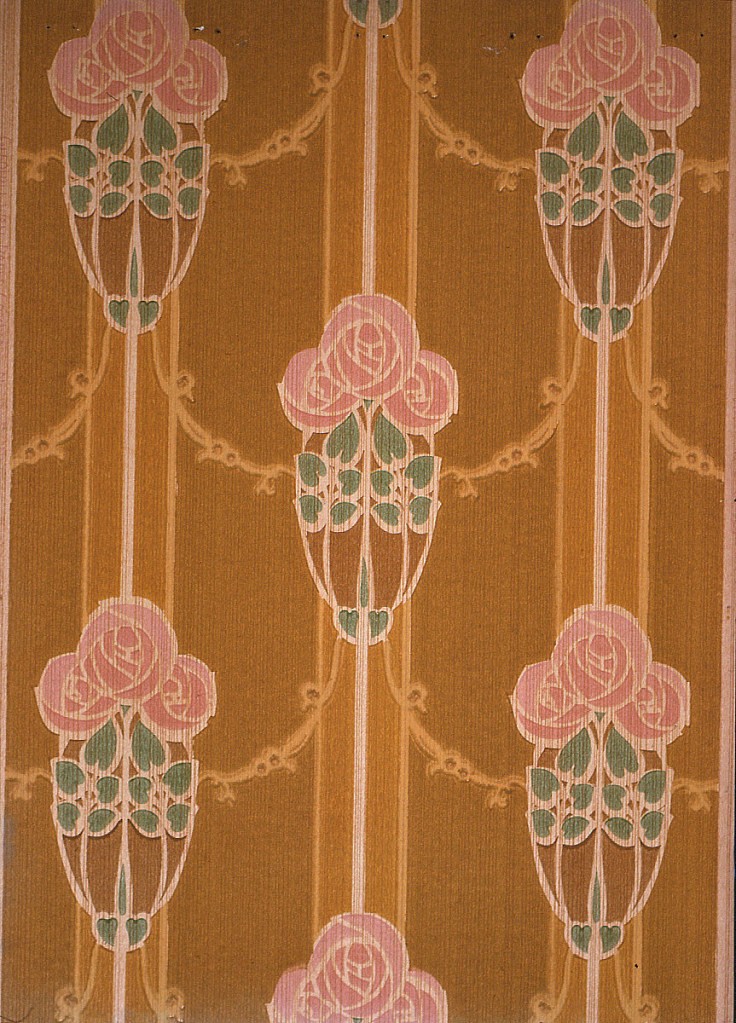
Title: Sidewall - sample
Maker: Gledhill Wall Paper Co., New York, New York, founded 1900
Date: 1906–07
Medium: Machine-printed
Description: Cluster of three round pink roses on stems. Roses are printed on vertical stripes and are connected by swags. Printed in pink, green, tan and brown.